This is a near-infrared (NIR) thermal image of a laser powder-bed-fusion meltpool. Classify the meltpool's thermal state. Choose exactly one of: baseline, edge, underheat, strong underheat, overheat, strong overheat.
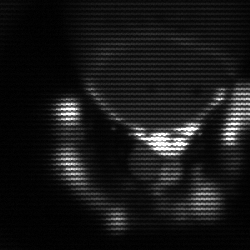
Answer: edge